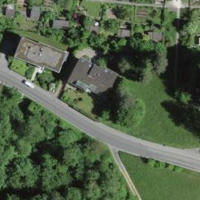
EUNIS habitat code: 55
Species observed at this site:
Phaneroptera nana
Lamium galeobdolon